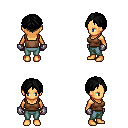
a pixel art fantasy rpg character, female body template, human, tanned skin, brown pirate shirt, teal pants, black parted hairstyle, metal gloves, four views (front, back, left, right), 2x2 character sprite sheet, small pixel art, hard edges, no anti-aliasing